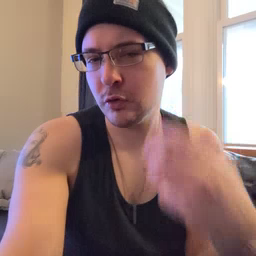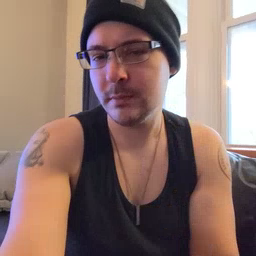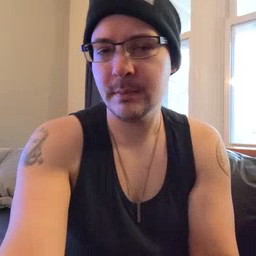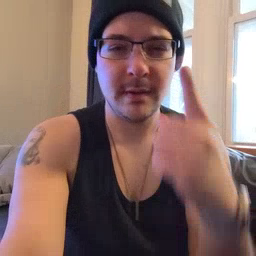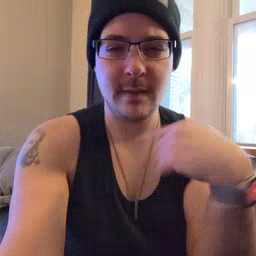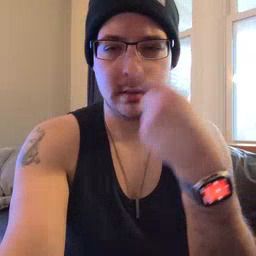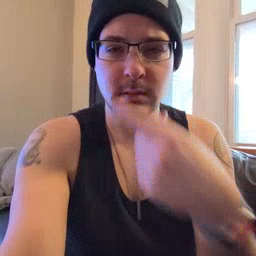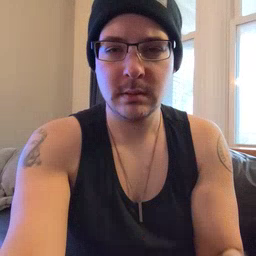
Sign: face